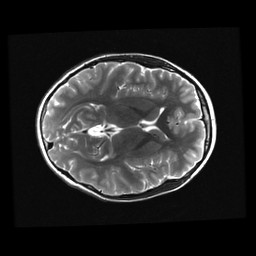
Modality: T2w
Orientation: axial
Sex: female
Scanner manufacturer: ge
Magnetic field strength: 3 T
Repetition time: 5 s
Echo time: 0.1012 s